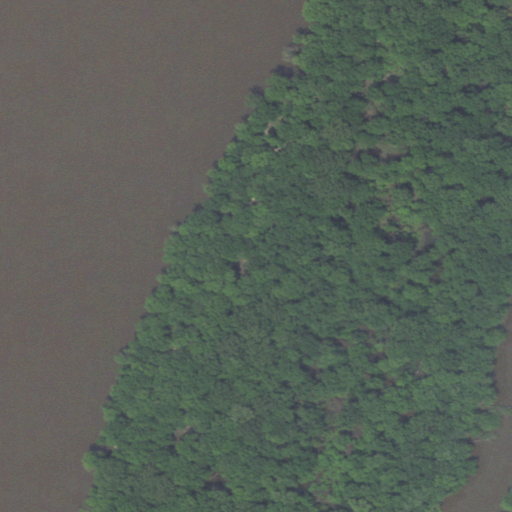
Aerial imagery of island in Illinois named Willow Island containing woody wetlands, open water, and herbaceous wetlands